【题型】解答题　【知识点】平面几何　【难度】easy
已知：如图, 在四边形 $ABCD$ 中, 对角线 $AC$ 和 $BD$ 相交于点 $O$, $\angle BAC = \angle BDC$,

(1) 求证：$\triangle AOD \sim \triangle BOC$；
(2) 过点 $A$ 作 $AE // CD$, $AE$ 交 $BD$ 于点 $E$。求证：$AB \cdot AD = AE \cdot BC$。
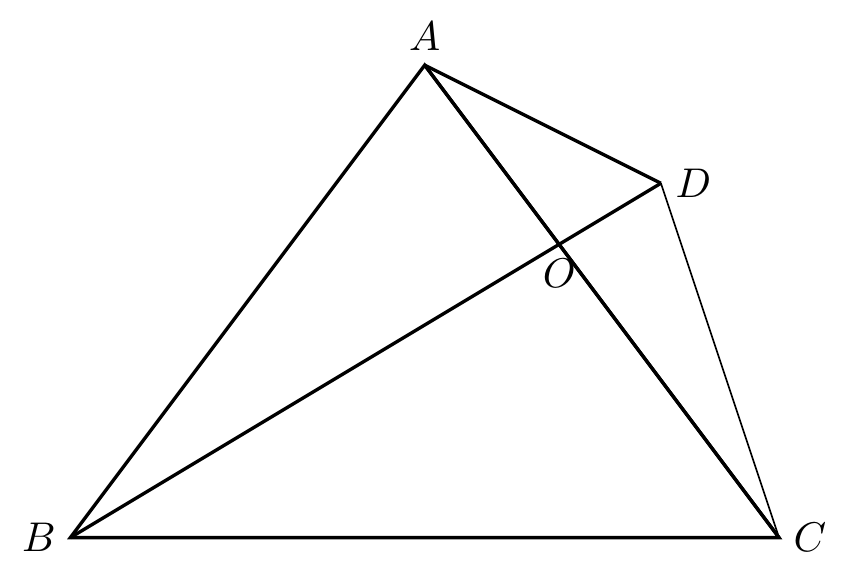
【解答】
(1) 证明：$\because \angle BAC = \angle BDC$, $\angle AOB = \angle DOC$

$\triangle AOB \sim \triangle DOC$

$\dfrac{AO}{DO} = \dfrac{BO}{CO}$

$\because \angle AOD = \angle BOC$

$\triangle AOD \sim \triangle BOC$

(2) 如图, 过点 $A$ 作 $AE // CD$

$\therefore \angle AED = \angle BDC$

$\because \angle BAC = \angle BDC$

$\therefore \angle AED = \angle BAC$

$\because \triangle AOD \sim \triangle BOC$

$\therefore \angle ADE = \angle ACB$

$\triangle EDA \sim \triangle ACB$

$\dfrac{AE}{AB} = \dfrac{AD}{BC}$

$\therefore AE \cdot BC = AB \cdot AD$
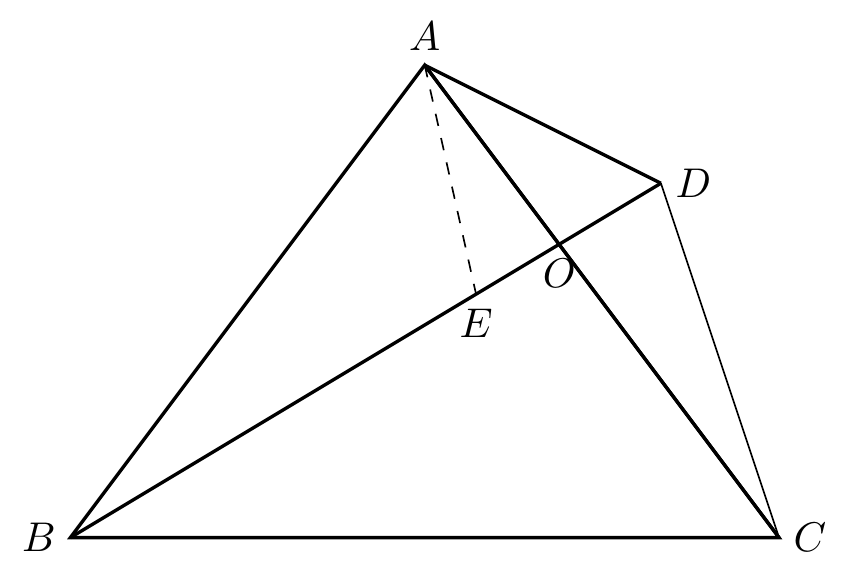